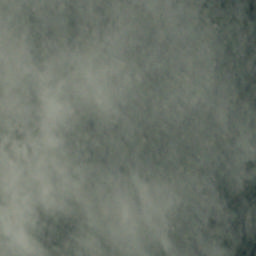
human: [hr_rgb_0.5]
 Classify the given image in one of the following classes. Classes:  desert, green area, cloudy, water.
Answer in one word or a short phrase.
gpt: cloudy